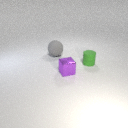
small green rubber cylinder in front of large gray rubber sphere